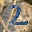
Label: 2